Aerial crown-view tile of a tropical tree (Barro Colorado Island, Panama), acquired 20250317:
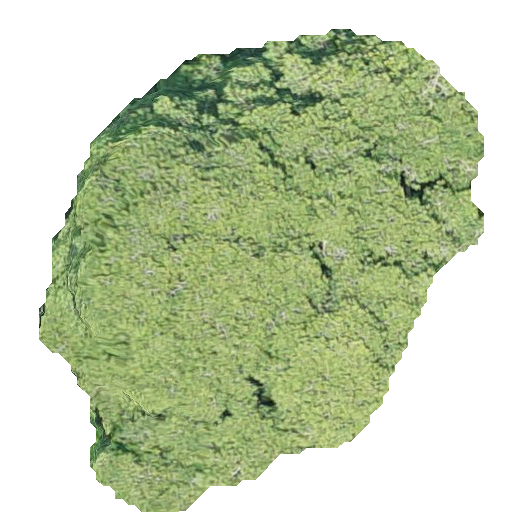
Species: Virola surinamensis
GBIF accepted scientific name: Virola surinamensis
Crown area: 220.22 m²